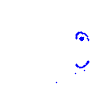
Particle: electron